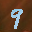
Label: 9